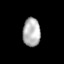
Tissue: lung
Cell type: Others
Senescence score: 0.1991
Nuclear area (px): 487
Mean DAPI intensity: 180.142